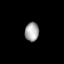
Tissue: lung
Cell type: Epithelial cells
Senescence score: 0.7096
Nuclear area (px): 259
Mean DAPI intensity: 165.683